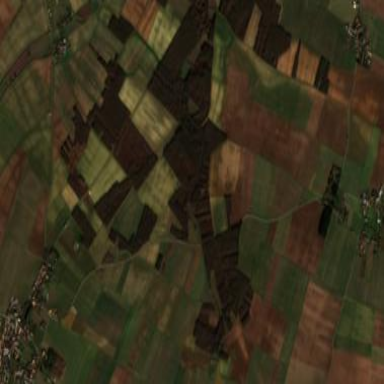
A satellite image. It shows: Farmland in rural area.